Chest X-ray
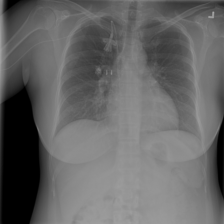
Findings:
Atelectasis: negative
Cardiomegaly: negative
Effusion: negative
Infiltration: positive
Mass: negative
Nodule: negative
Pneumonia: negative
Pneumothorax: negative
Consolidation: negative
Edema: negative
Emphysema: negative
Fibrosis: negative
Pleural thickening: negative
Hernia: negative